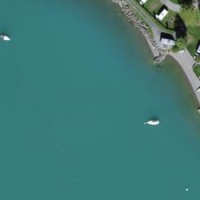
EUNIS habitat code: 14
Species observed at this site:
Cornus sanguinea